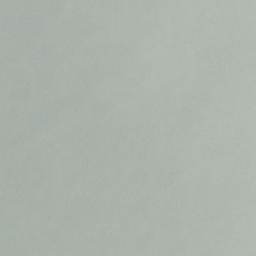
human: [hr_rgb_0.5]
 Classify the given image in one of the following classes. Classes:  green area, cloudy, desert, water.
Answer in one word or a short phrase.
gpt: cloudy